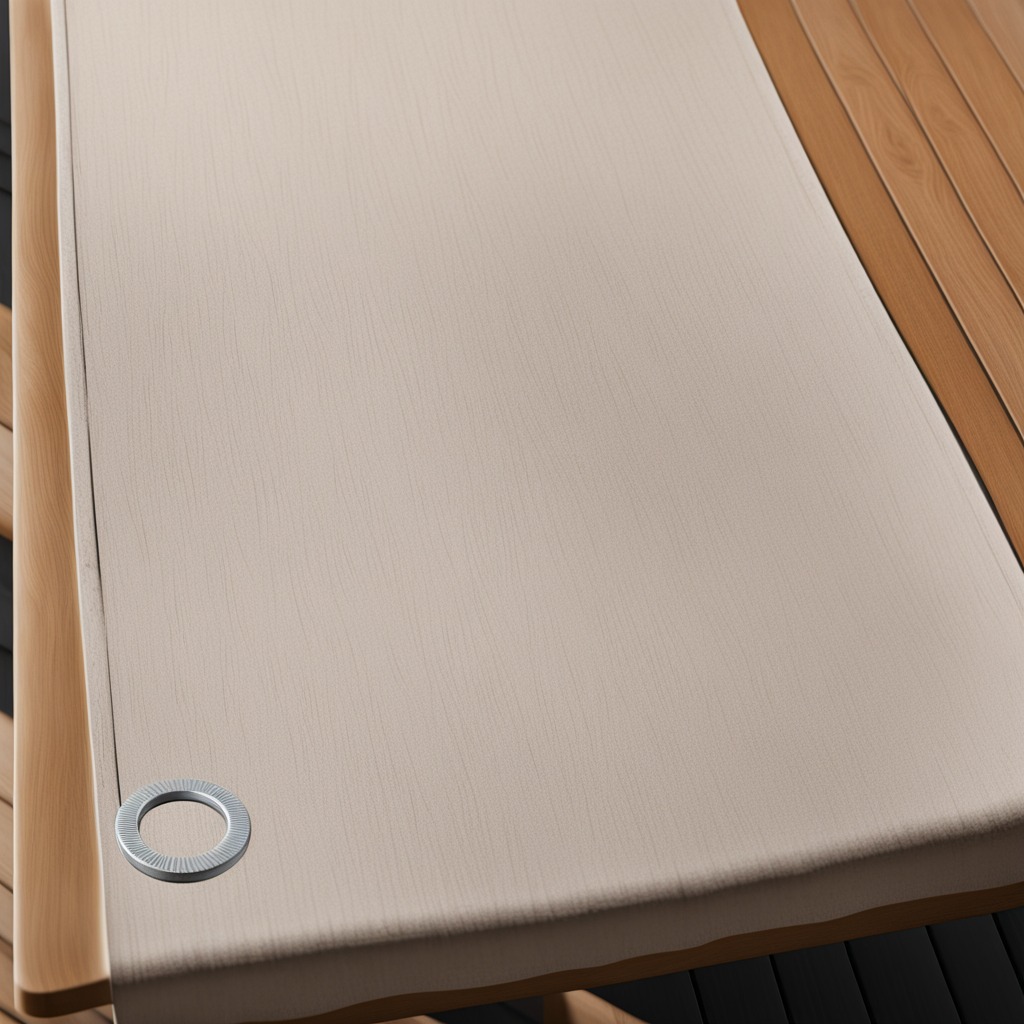
A flat metal washer lies on the wooden table in an outdoor workshop during daytime bright natural light soft shadows worn but beneath the cloth